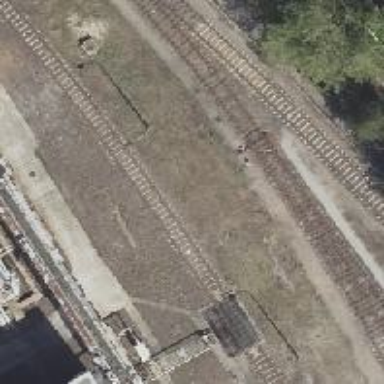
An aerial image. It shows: Railway yard in service.